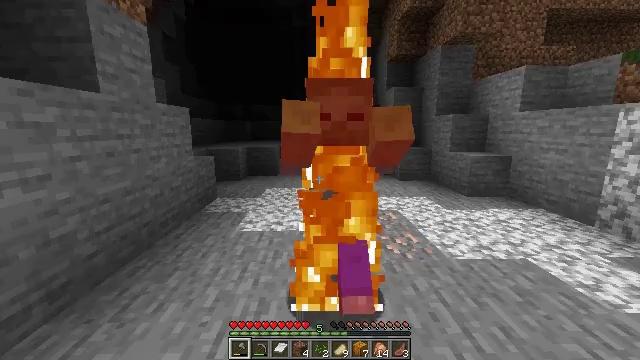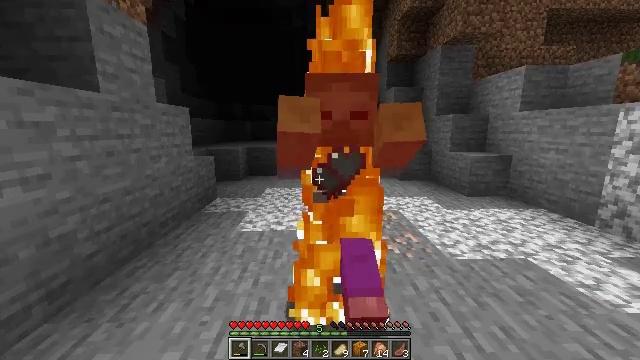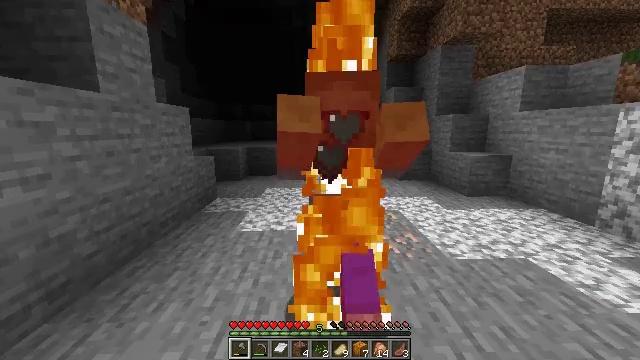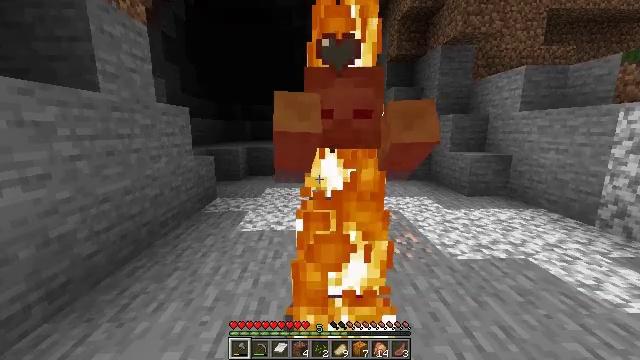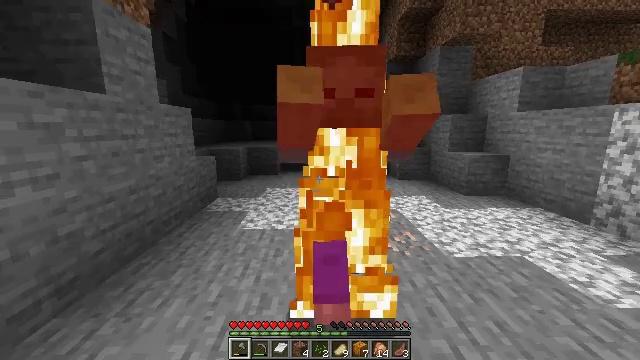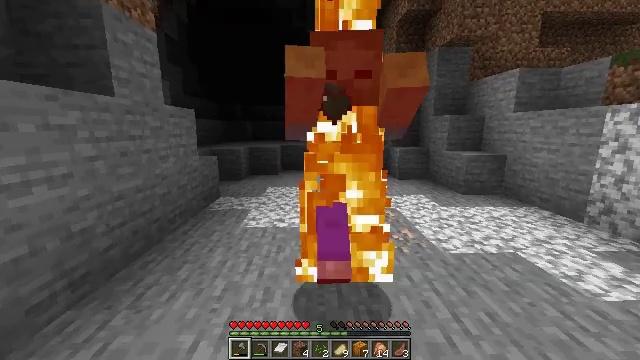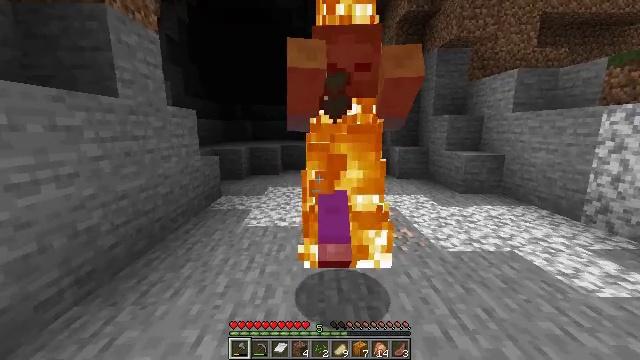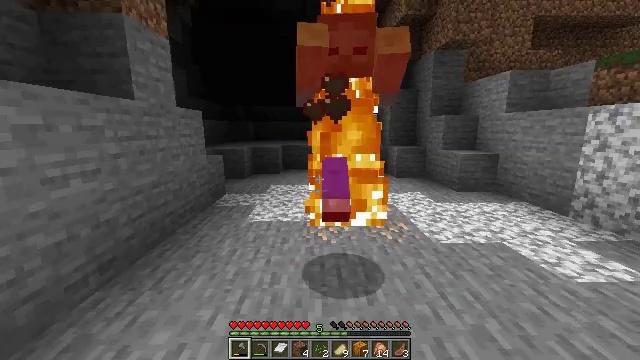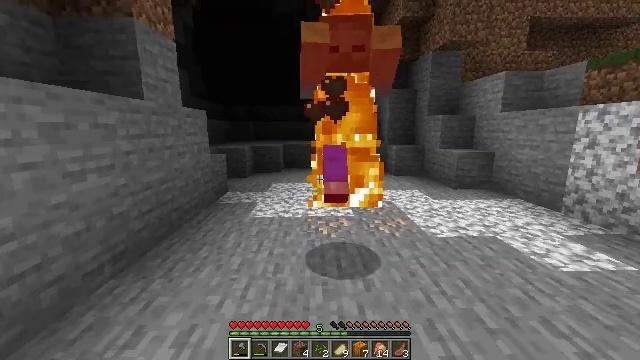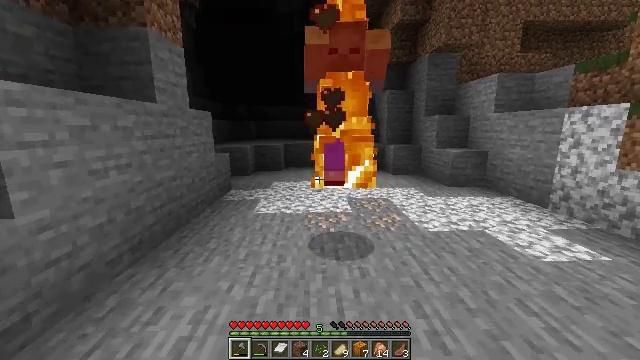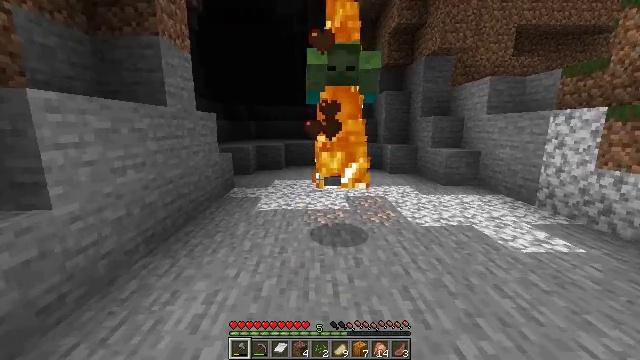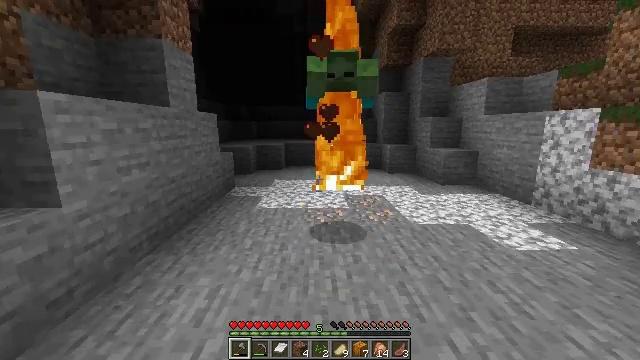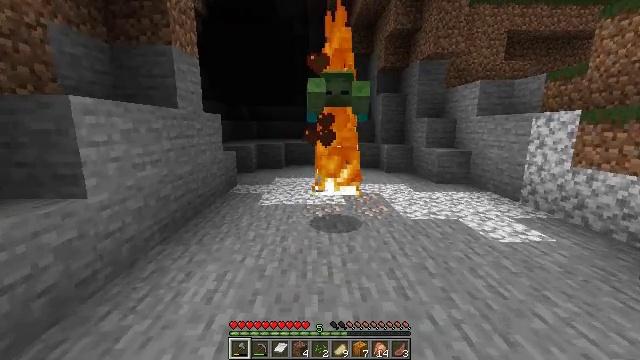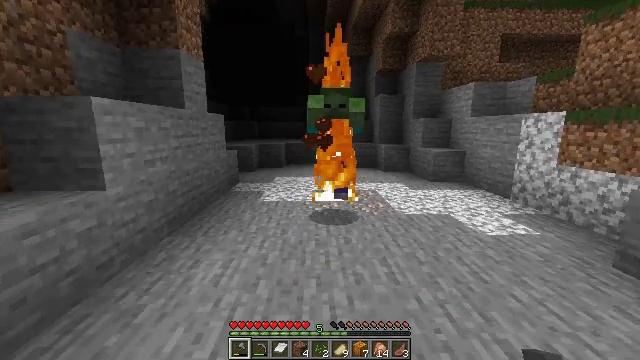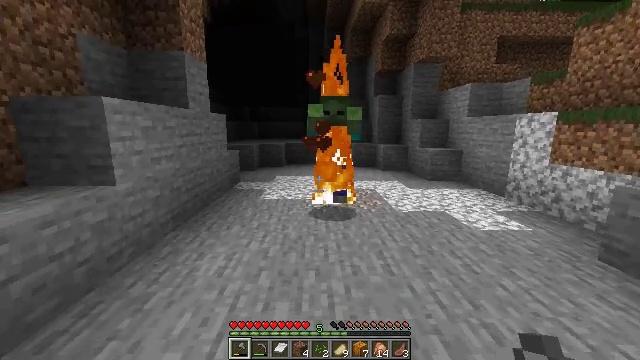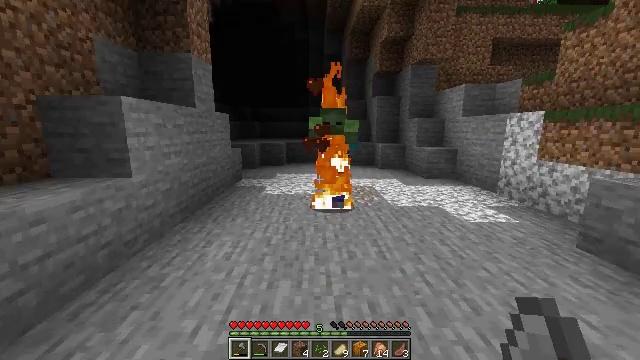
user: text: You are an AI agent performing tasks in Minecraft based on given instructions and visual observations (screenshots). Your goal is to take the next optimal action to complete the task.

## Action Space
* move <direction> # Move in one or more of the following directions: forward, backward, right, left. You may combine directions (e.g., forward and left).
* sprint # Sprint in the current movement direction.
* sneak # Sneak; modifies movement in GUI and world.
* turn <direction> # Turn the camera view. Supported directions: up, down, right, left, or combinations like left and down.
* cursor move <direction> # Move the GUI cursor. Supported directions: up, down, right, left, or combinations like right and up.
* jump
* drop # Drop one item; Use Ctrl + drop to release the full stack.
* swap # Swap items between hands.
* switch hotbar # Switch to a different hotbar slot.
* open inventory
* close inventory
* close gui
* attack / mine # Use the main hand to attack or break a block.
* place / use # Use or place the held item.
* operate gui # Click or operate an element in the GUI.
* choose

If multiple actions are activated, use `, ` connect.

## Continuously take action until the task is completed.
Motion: motion action
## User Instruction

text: Kill a zombie.
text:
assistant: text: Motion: no_op
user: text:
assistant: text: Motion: no_op
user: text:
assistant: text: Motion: no_op
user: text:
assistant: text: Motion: move back
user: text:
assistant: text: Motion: move back
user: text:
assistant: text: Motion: move back
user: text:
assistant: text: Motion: move back
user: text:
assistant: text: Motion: move back
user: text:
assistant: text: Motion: move back
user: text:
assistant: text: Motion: move back
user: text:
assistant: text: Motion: move back
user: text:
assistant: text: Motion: move back
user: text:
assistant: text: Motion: move back
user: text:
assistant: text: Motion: move back
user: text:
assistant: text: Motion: move back
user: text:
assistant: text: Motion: move back
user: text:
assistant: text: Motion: move back
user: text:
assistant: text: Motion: move back
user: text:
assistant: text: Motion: move back
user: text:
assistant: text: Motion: move back
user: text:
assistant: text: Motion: move back
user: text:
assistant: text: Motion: move back
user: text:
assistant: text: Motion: no_op
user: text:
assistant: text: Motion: move forward
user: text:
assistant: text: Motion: move forward
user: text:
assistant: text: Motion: move forward
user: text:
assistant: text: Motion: move forward
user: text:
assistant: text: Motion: move forward
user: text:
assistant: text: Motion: move forward
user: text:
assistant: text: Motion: move forward